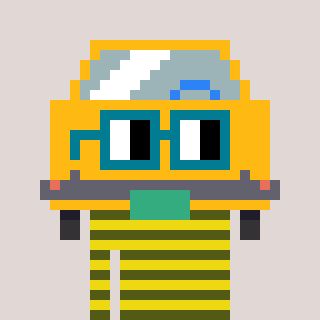
a pixel art character with square dark green glasses, a taxi-shaped head and a yellow-colored body on a warm background